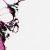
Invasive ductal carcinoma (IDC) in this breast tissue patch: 0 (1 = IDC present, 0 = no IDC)